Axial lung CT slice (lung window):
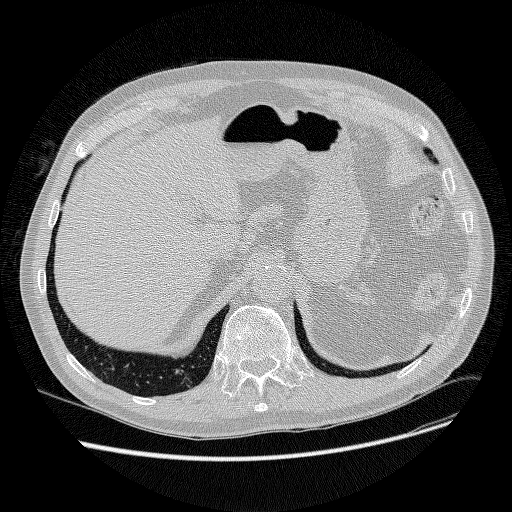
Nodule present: no